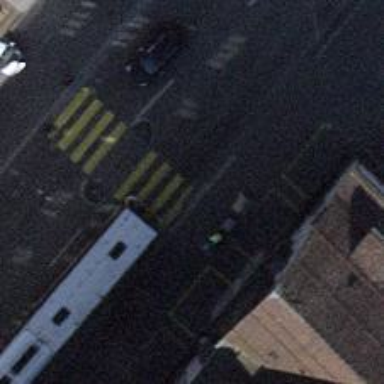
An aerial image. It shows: Marked road crossing with pedestrian island.